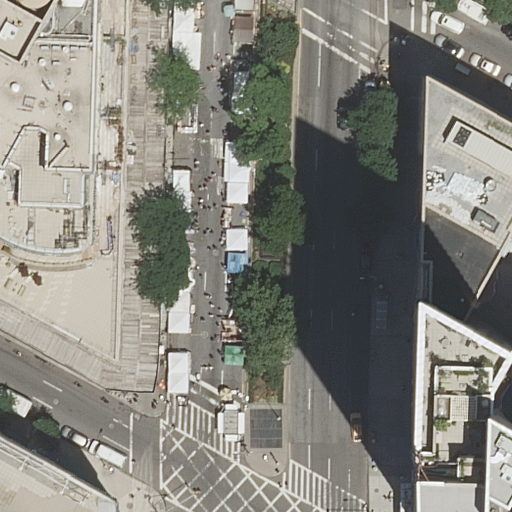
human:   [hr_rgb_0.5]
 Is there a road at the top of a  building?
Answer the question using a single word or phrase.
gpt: yes

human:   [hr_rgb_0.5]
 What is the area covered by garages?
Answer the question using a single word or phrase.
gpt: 0m2

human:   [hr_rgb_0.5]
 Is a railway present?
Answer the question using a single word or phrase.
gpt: no

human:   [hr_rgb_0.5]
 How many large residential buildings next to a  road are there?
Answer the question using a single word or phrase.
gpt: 3

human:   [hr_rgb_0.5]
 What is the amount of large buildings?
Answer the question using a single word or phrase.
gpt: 3

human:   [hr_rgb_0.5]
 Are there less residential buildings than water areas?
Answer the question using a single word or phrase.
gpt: no

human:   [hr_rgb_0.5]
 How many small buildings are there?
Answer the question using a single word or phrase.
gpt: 0

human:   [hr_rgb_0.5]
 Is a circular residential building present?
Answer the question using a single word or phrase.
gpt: no

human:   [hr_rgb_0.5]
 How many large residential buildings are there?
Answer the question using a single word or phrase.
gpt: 3

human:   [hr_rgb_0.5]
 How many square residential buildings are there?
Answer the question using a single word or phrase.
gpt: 0

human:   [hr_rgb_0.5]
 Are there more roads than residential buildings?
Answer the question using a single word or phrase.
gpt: yes

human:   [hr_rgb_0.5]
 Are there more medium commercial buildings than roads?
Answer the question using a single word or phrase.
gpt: no

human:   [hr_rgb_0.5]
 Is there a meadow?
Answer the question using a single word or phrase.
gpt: no

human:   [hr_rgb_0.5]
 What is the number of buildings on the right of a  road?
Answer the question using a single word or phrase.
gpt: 1

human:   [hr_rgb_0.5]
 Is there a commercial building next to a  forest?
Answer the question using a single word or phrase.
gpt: no

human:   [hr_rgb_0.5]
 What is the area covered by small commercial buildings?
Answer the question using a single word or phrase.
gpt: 0m2

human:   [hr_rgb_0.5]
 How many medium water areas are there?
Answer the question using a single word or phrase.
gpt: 0

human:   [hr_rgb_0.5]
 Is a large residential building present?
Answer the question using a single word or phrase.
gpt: yes

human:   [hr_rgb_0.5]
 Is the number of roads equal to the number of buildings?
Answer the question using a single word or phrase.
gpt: no

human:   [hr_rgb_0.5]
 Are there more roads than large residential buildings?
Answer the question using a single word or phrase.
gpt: yes

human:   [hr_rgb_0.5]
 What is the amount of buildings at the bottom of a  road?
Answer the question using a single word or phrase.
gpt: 3

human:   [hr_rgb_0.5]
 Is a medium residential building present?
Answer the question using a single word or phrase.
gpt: yes

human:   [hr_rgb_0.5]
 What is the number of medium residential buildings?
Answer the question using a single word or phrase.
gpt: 1

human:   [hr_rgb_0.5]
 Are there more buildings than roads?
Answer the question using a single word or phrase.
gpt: no

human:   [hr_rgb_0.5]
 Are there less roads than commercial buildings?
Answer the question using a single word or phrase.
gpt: no

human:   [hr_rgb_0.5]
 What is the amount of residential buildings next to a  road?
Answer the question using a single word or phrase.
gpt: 4

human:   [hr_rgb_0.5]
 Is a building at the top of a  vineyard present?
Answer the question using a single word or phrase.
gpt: no

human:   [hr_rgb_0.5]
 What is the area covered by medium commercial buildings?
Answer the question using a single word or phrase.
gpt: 0m2

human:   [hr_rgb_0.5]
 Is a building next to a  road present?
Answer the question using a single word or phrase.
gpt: yes

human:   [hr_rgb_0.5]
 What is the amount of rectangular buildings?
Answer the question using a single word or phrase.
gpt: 2

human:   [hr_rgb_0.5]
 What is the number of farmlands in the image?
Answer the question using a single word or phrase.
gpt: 0

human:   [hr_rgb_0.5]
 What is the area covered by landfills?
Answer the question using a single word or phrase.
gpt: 0m2

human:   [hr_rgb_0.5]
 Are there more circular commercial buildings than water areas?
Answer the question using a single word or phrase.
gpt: no

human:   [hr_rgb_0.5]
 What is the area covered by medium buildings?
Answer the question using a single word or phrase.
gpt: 148m2

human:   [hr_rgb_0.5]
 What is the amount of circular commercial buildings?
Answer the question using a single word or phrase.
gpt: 0

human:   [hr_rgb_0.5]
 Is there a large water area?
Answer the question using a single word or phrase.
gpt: no